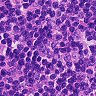
Metastatic tissue present: no